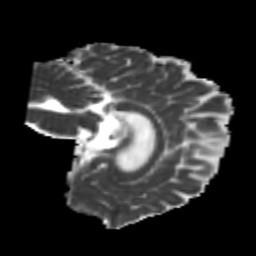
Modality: MD
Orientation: sagittal
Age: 23
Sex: female
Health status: healthy
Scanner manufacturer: philips
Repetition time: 7.388 s
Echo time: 0.08599 s